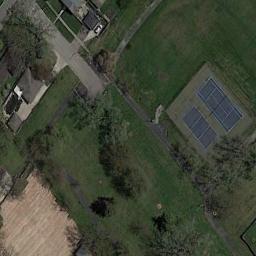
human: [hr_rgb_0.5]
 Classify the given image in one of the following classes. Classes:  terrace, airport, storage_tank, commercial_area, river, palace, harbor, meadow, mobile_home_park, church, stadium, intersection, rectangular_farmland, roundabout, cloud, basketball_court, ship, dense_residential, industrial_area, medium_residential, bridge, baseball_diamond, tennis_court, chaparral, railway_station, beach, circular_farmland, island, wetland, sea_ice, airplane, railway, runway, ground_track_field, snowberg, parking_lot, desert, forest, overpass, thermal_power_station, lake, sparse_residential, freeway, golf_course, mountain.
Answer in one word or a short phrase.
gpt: tennis_court